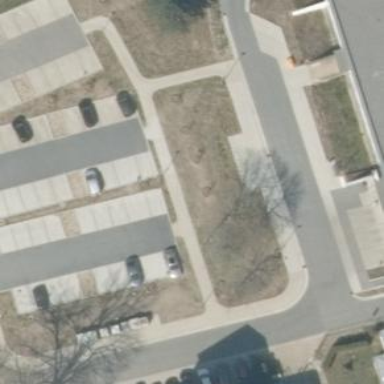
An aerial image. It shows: Parking area with paving stones surface.